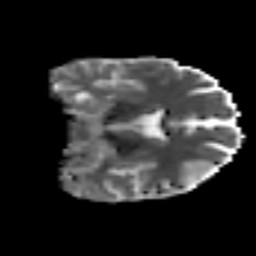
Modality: MD
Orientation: coronal
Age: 47
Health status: ill
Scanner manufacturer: philips
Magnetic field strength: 3 T
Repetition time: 9 s
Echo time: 0.127 s